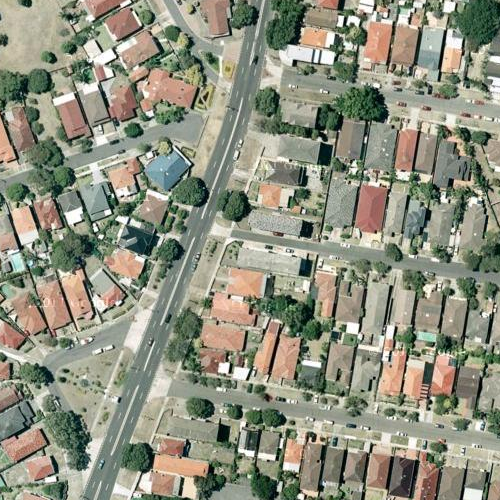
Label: sydney